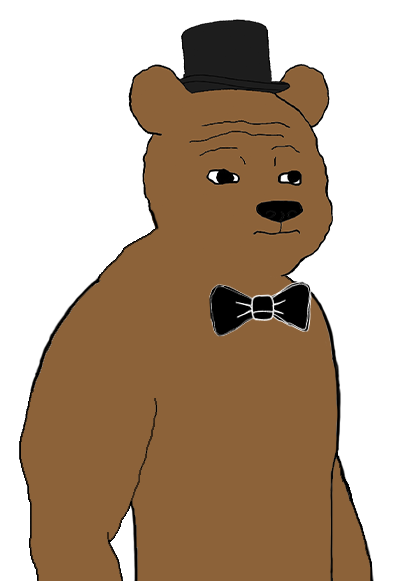
Label: 5_Stronkjak